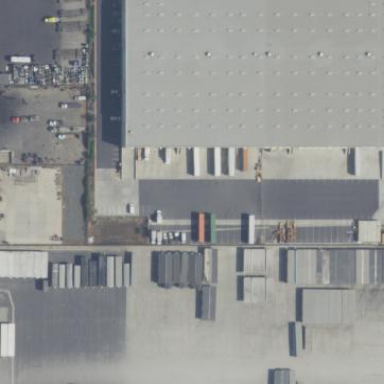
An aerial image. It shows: Warehouse building.